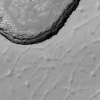
Atmospheric dust classification: not_dusty